Interaction volume radius: 5 \u00c5
Interaction volume height: 15 \u00c5
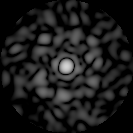
Disorder parameter: 0.8367